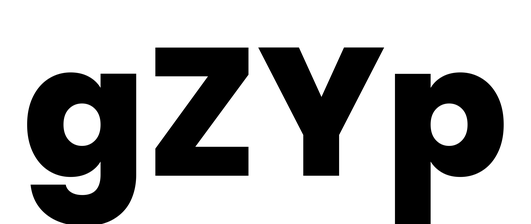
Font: Poppins-ExtraBold